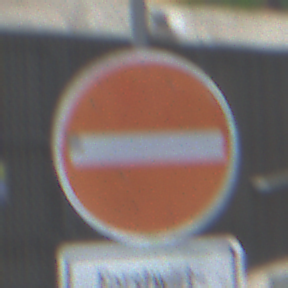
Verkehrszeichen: VerbotDerEinfahrt
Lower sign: BesondereFahrzeugeUndTransportgueter7
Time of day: MorningAfternoon
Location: Outdoor (Urban)
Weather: PartlyCloudy
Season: NotSpecified
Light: Natural